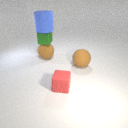
small green metal cube below large blue rubber cylinder